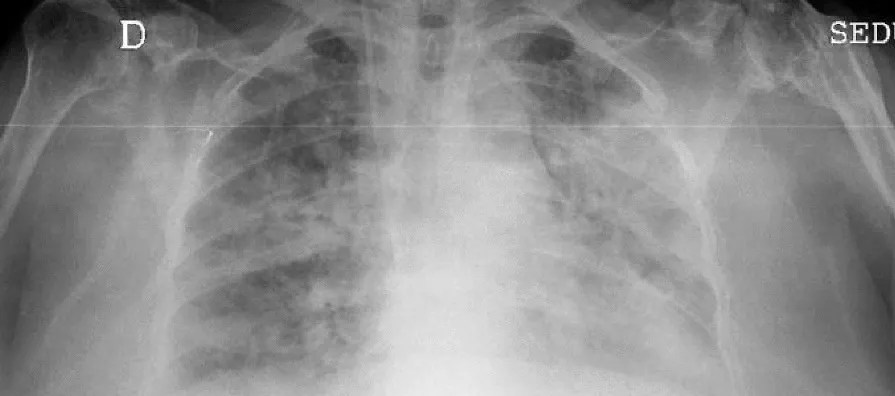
The X-ray shows bilateral and extensive interstitial infiltrates.
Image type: radiology (x_ray)